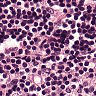
Metastatic tissue present: no